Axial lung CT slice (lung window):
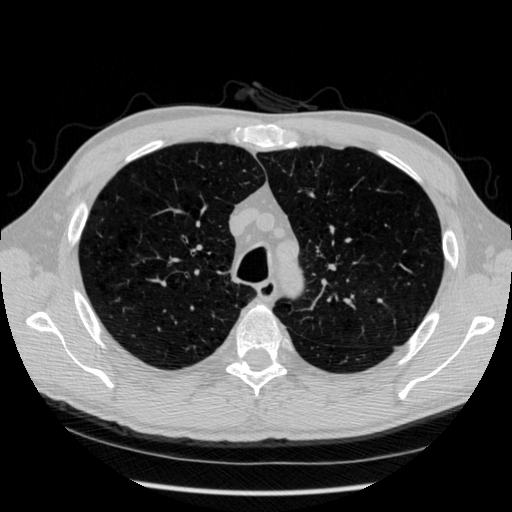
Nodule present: no